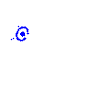
Particle: pion